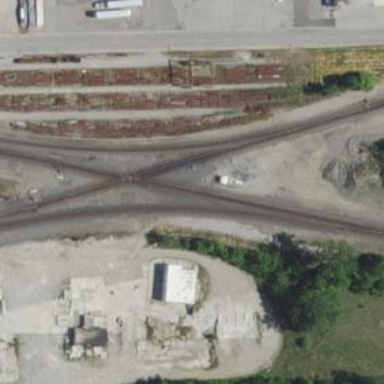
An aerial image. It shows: Junction on the railway.